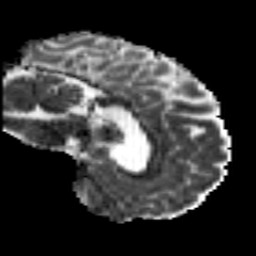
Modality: MD
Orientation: sagittal
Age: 25
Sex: female
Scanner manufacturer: siemens
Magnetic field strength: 3 T
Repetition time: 8.8 s
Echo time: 0.085 s